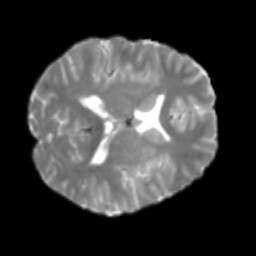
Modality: T2w
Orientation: axial
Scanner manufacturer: siemens
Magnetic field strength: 3 T
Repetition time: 4 s
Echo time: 0.0594 s